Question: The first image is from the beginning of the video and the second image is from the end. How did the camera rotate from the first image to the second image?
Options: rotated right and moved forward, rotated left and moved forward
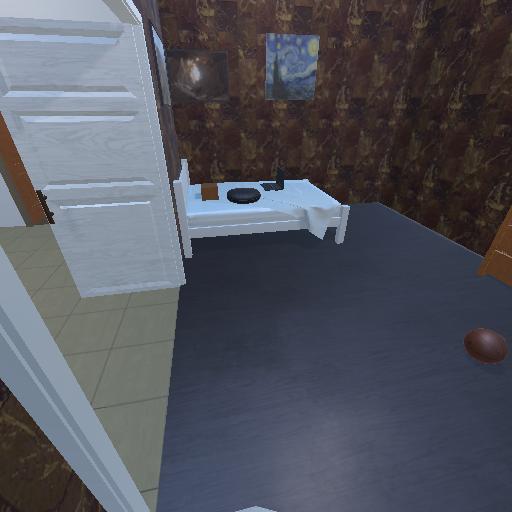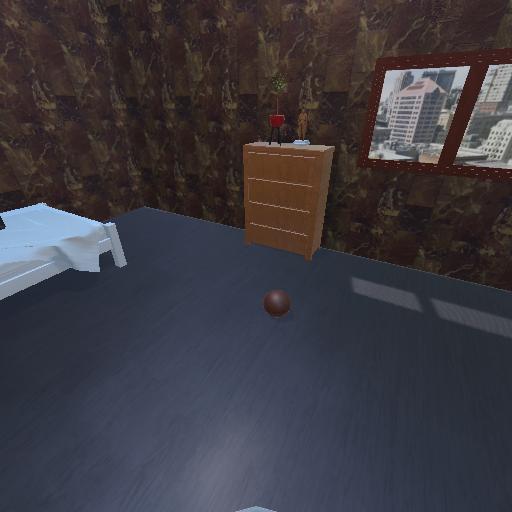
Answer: rotated right and moved forward